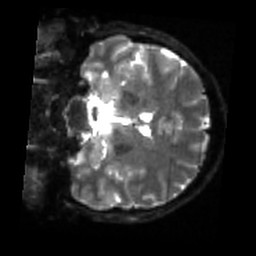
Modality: sbref
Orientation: coronal
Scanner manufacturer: siemens
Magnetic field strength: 3 T
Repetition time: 4 s
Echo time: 0.0594 s